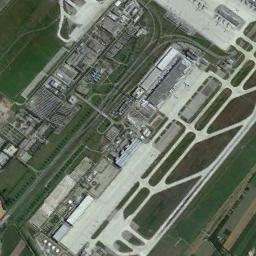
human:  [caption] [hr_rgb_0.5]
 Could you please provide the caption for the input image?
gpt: There is an airport in the middle of the grass .

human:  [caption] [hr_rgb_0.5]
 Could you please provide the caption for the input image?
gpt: An airport with some runways and buildings on the lawn and some planes parked on the airport .

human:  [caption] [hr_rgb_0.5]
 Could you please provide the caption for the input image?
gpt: Most of the buildings at this airport have gray roofs .

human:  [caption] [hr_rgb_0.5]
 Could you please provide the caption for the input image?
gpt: A complex airport with many runways and buildings built on a huge lawn .

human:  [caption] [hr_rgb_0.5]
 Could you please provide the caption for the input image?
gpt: There are many buildings of different sizes and shapes at the airport .